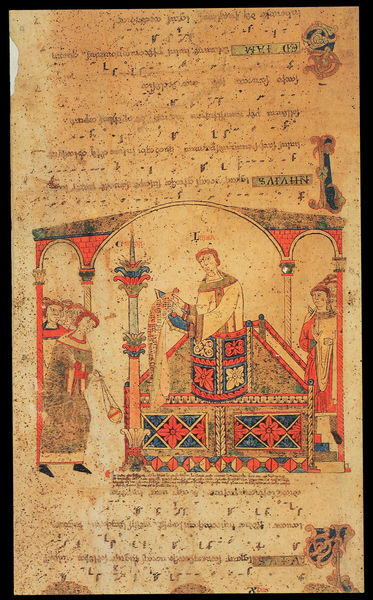
Titel: Barberini-Exultetrolle aus Montecassino
Standort: Cassino, Montecassino (EU - I - Latium - Frosinone)
Institution: Vatikan, Biblioteca Apostolica Vaticana
Schlagwörter: blau, menschen, braun, säulen, blüten, haus, rot, beige, kirche, geistlicher, gold, bühne, schrift, noten, bischof, bögen, buch, seite, pfau, buchseite, kanzel, messdiener, priester, weihrauch, gläubige, schwenken, buchmalerei, majuskel, s, mittelalterkunst